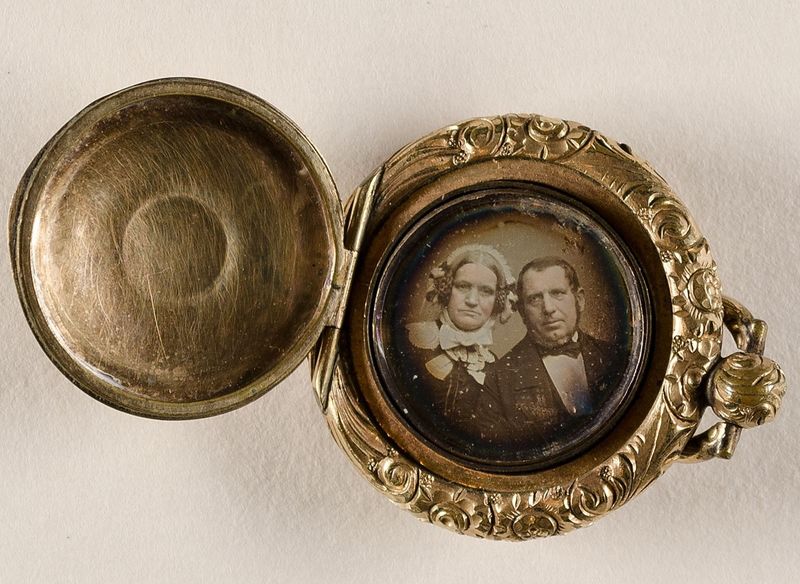
Titel: Unbekanntes Ehepaar
Standort: Hamburg
Institution: Museum für Kunst und Gewerbe Hamburg
Schlagwörter: mann, frau, haube, paar, brustbild, kopfbedeckung, dreiviertelansicht, foto, fotografie, photographie, medaillon, photo, ehe, lichtbild, daguerreotypie, bildwerke, angewandte und bildende kunst, hessische systematik, porträtfotografie, porträtphotographie, verheiratetes paar, matrimonium, ehestand